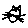
Label: cat